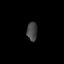
Tissue: prostate
Cell type: Myeloid cells
Senescence score: 0.3343
Nuclear area (px): 191
Mean DAPI intensity: 68.848